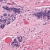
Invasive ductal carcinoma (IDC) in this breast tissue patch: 0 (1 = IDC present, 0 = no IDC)